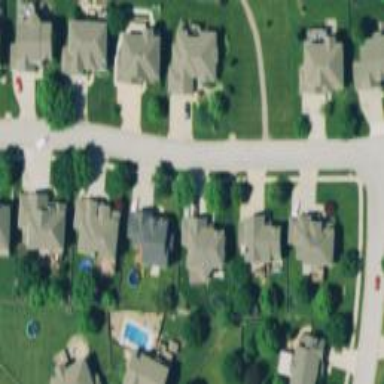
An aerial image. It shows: Residential road.